Question: I'm using eclipse-Luna and android sdk. I'm using emulator-4.0. I can see logcat messages but 'Saved filters' panel in logcat is gone. I dig in eclipse-Windows options. But i didn't see there any logcat-filters customization. How can i get it back ?

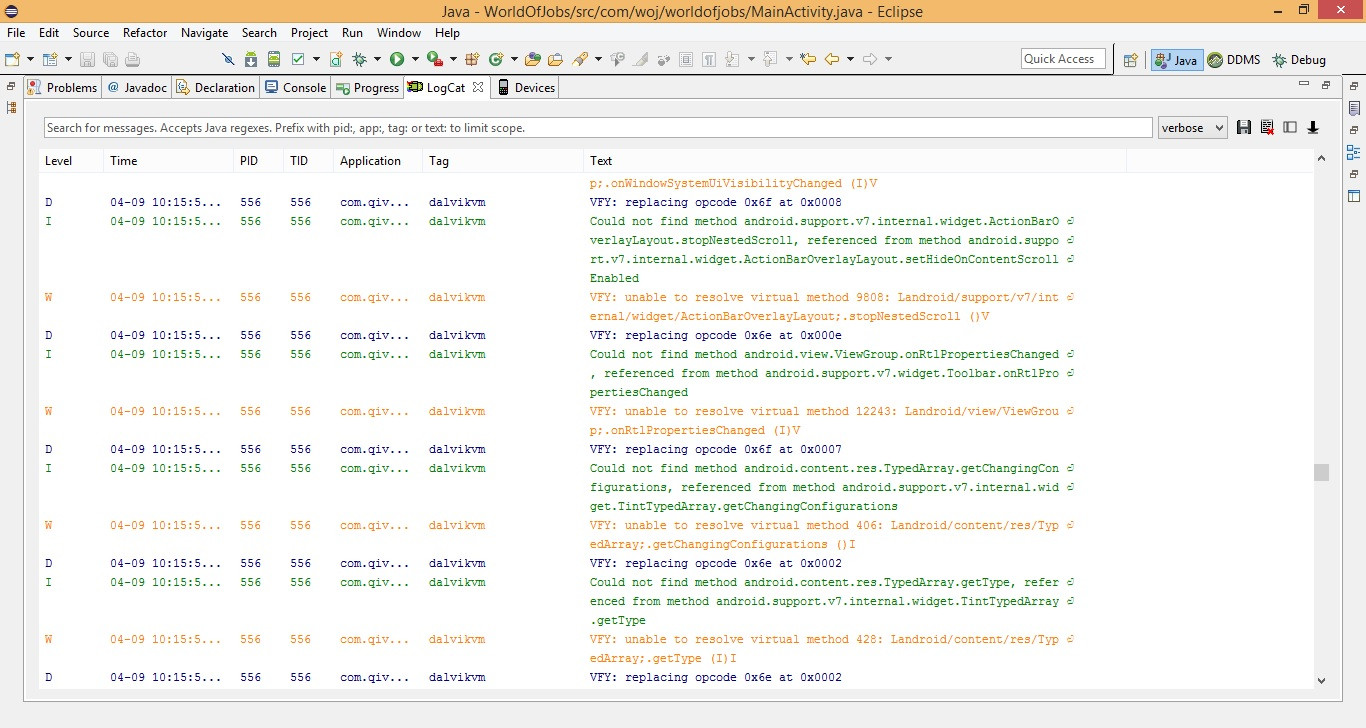
Answer: Toggle the button next to 'Clear Log'